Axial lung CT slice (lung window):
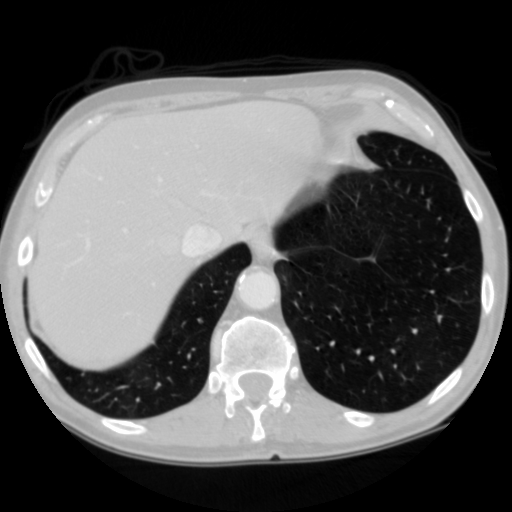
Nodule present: no